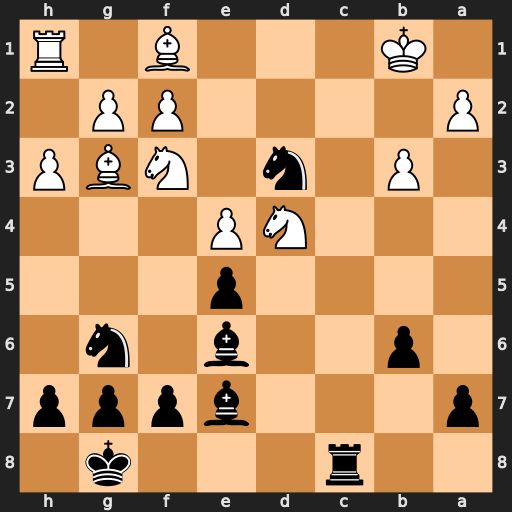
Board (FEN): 2r3k1/p3bppp/1p2b1n1/4p3/3NP3/1P1n1NBP/P4PP1/1K3B1R
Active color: b
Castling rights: -
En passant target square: -
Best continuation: Rc1#